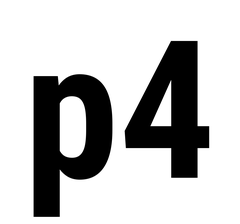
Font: Roboto_Condensed_Bold